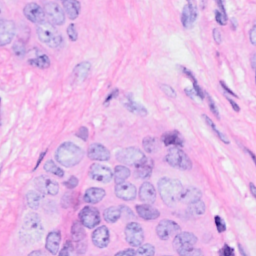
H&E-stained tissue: Breast